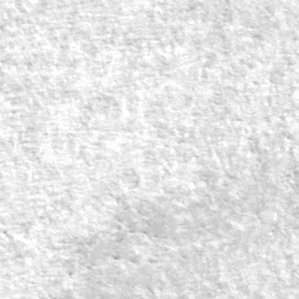
Label: frost